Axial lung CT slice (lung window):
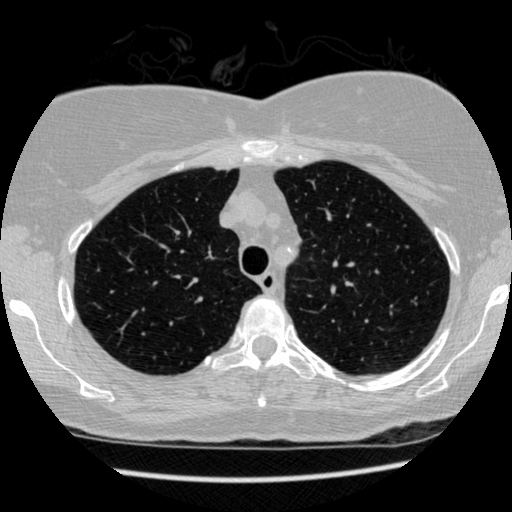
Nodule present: no